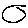
Label: circle